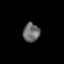
Tissue: prostate
Cell type: T cells
Senescence score: 0.3122
Nuclear area (px): 309
Mean DAPI intensity: 106.977